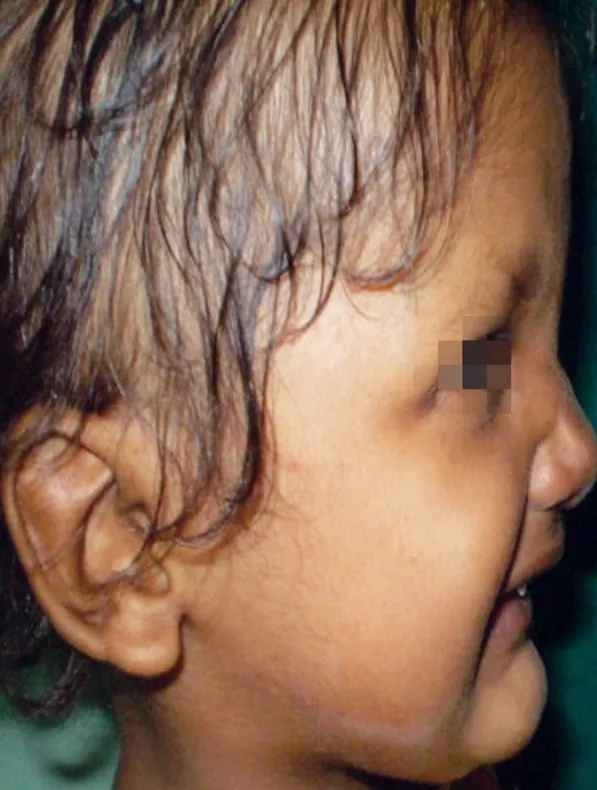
Side view showing classical features of child with ectodermal dysplasia.
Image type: medical_photograph (skin_photograph)